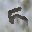
Label: 5